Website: lowes
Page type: customer-info-address
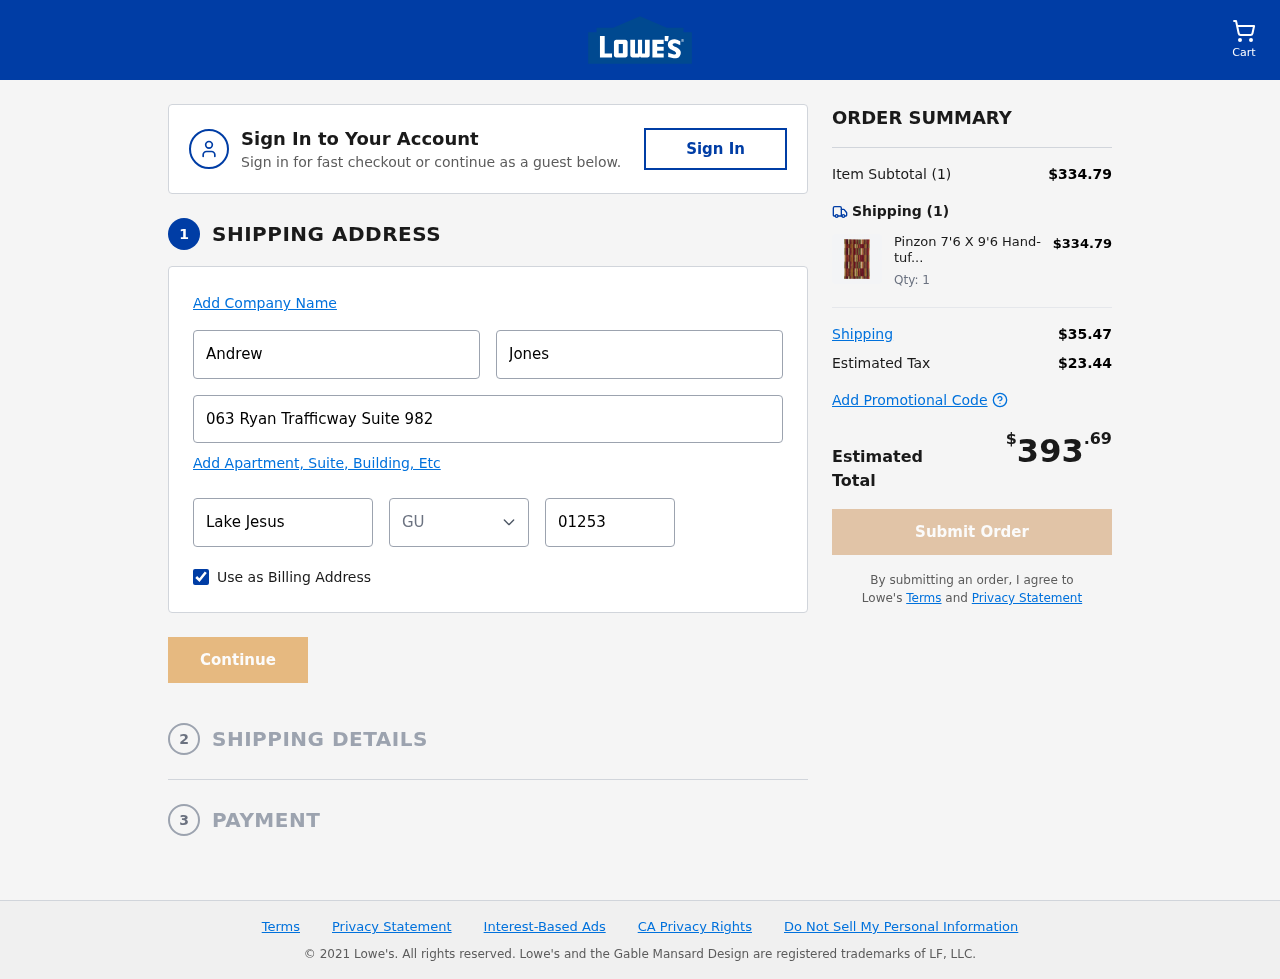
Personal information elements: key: PII_CITY
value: Lake Jesus
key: PII_FIRSTNAME
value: Andrew
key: PII_LASTNAME
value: Jones
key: PII_POSTCODE
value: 01253
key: PII_STATE_ABBR
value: GU
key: PII_STREET
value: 063 Ryan Trafficway Suite 982
Product elements: key: PRODUCT1_NAME
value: Pinzon 7'6 X 9'6 Hand-tufted Loft Wool Rug
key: PRODUCT1_PRICE
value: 334.79
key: PRODUCT1_QUANTITY
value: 1
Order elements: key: ORDER_NUM_ITEMS
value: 1
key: ORDER_SUBTOTAL
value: $334.79
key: ORDER_NUM_ITEMS2
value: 1
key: ORDER_SHIPPING_COST
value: $35.47
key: ORDER_TAX
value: $23.44
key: ORDER_TOTAL
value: $393.69